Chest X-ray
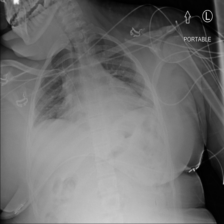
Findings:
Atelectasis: negative
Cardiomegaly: negative
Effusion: negative
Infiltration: negative
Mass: negative
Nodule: negative
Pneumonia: negative
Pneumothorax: negative
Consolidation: negative
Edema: negative
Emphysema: negative
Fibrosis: negative
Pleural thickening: negative
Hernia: negative